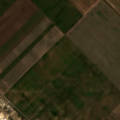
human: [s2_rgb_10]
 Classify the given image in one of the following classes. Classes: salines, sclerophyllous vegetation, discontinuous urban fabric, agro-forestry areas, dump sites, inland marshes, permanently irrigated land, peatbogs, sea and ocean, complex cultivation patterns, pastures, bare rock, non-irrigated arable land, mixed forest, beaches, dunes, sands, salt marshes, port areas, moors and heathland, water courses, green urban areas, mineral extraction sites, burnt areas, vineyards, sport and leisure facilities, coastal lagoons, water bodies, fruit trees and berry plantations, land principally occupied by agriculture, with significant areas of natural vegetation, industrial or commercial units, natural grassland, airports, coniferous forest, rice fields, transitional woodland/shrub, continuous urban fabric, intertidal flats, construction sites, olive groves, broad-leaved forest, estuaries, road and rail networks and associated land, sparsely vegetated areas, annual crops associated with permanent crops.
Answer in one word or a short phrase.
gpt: construction sites, non-irrigated arable land